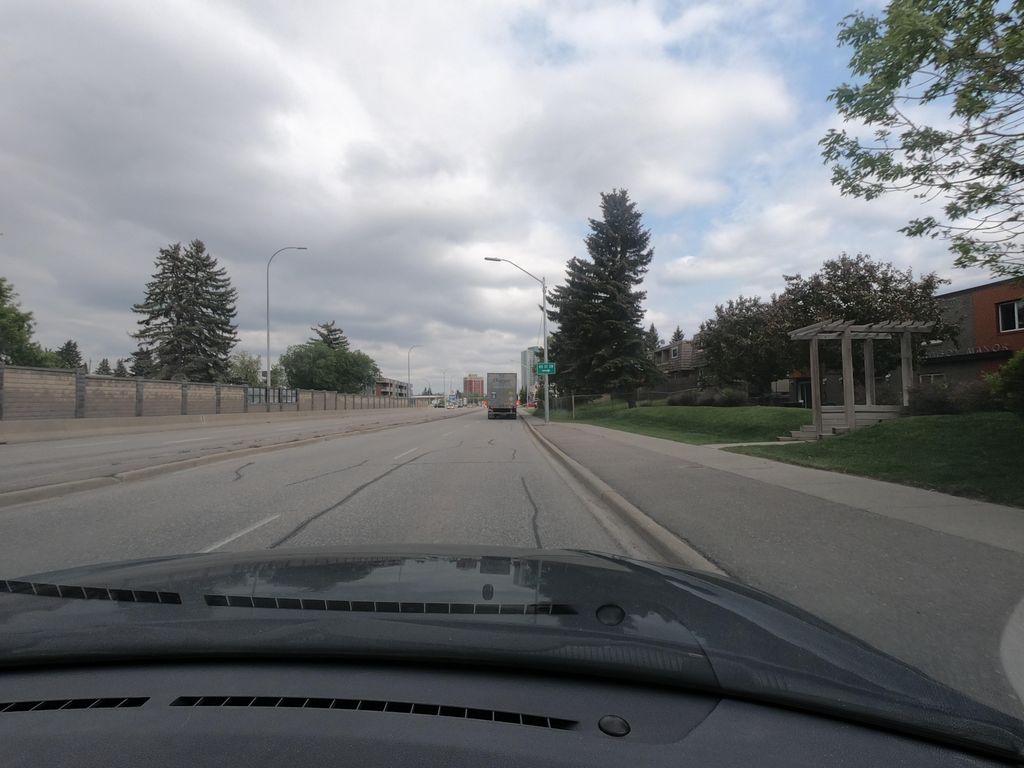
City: calgary